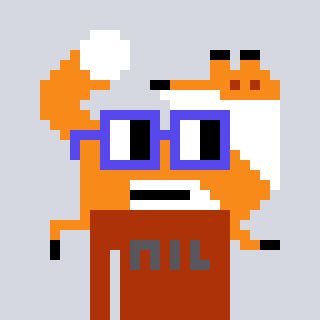
a pixel art character with square blue glasses, a fox-shaped head and a hotbrown-colored body on a cool background